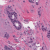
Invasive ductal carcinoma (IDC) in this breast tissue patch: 1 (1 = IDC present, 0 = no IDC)